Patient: sex F, age 59
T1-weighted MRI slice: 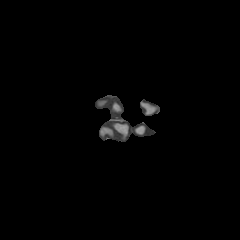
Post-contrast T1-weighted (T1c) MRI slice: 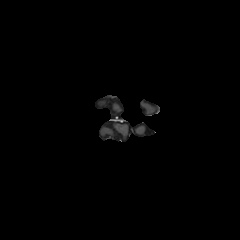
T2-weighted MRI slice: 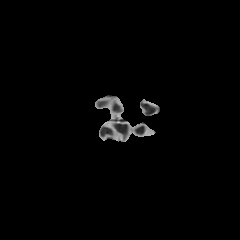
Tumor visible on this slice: no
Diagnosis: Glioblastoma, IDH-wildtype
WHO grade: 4